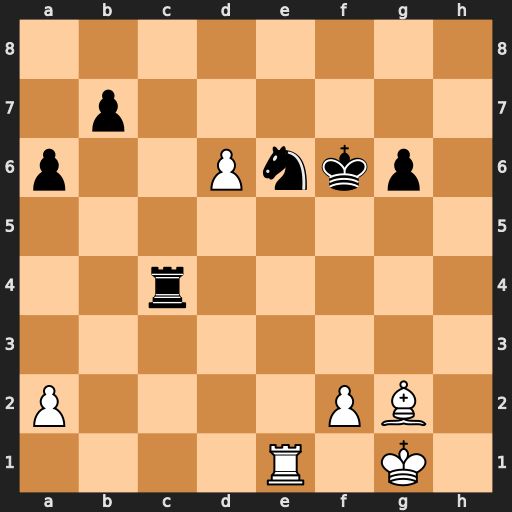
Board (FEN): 8/1p6/p2Pnkp1/8/2r5/8/P4PB1/4R1K1
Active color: w
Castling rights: -
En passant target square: -
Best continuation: Rxe6+ Kxe6 Bd5+ Kxd5 d7 Rc6 d8=Q+